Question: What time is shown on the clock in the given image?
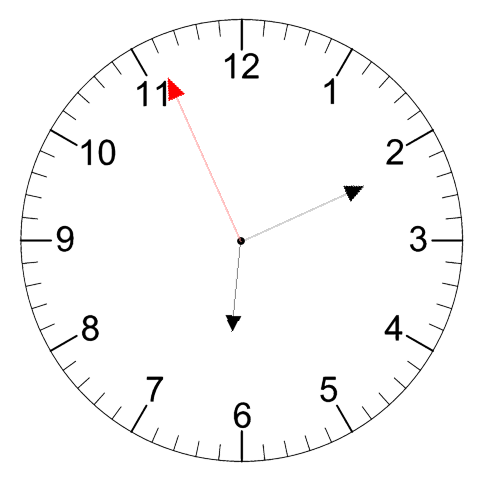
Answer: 06:10:56